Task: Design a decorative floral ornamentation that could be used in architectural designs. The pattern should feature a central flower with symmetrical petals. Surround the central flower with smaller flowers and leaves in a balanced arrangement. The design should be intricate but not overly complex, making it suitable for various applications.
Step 1791:
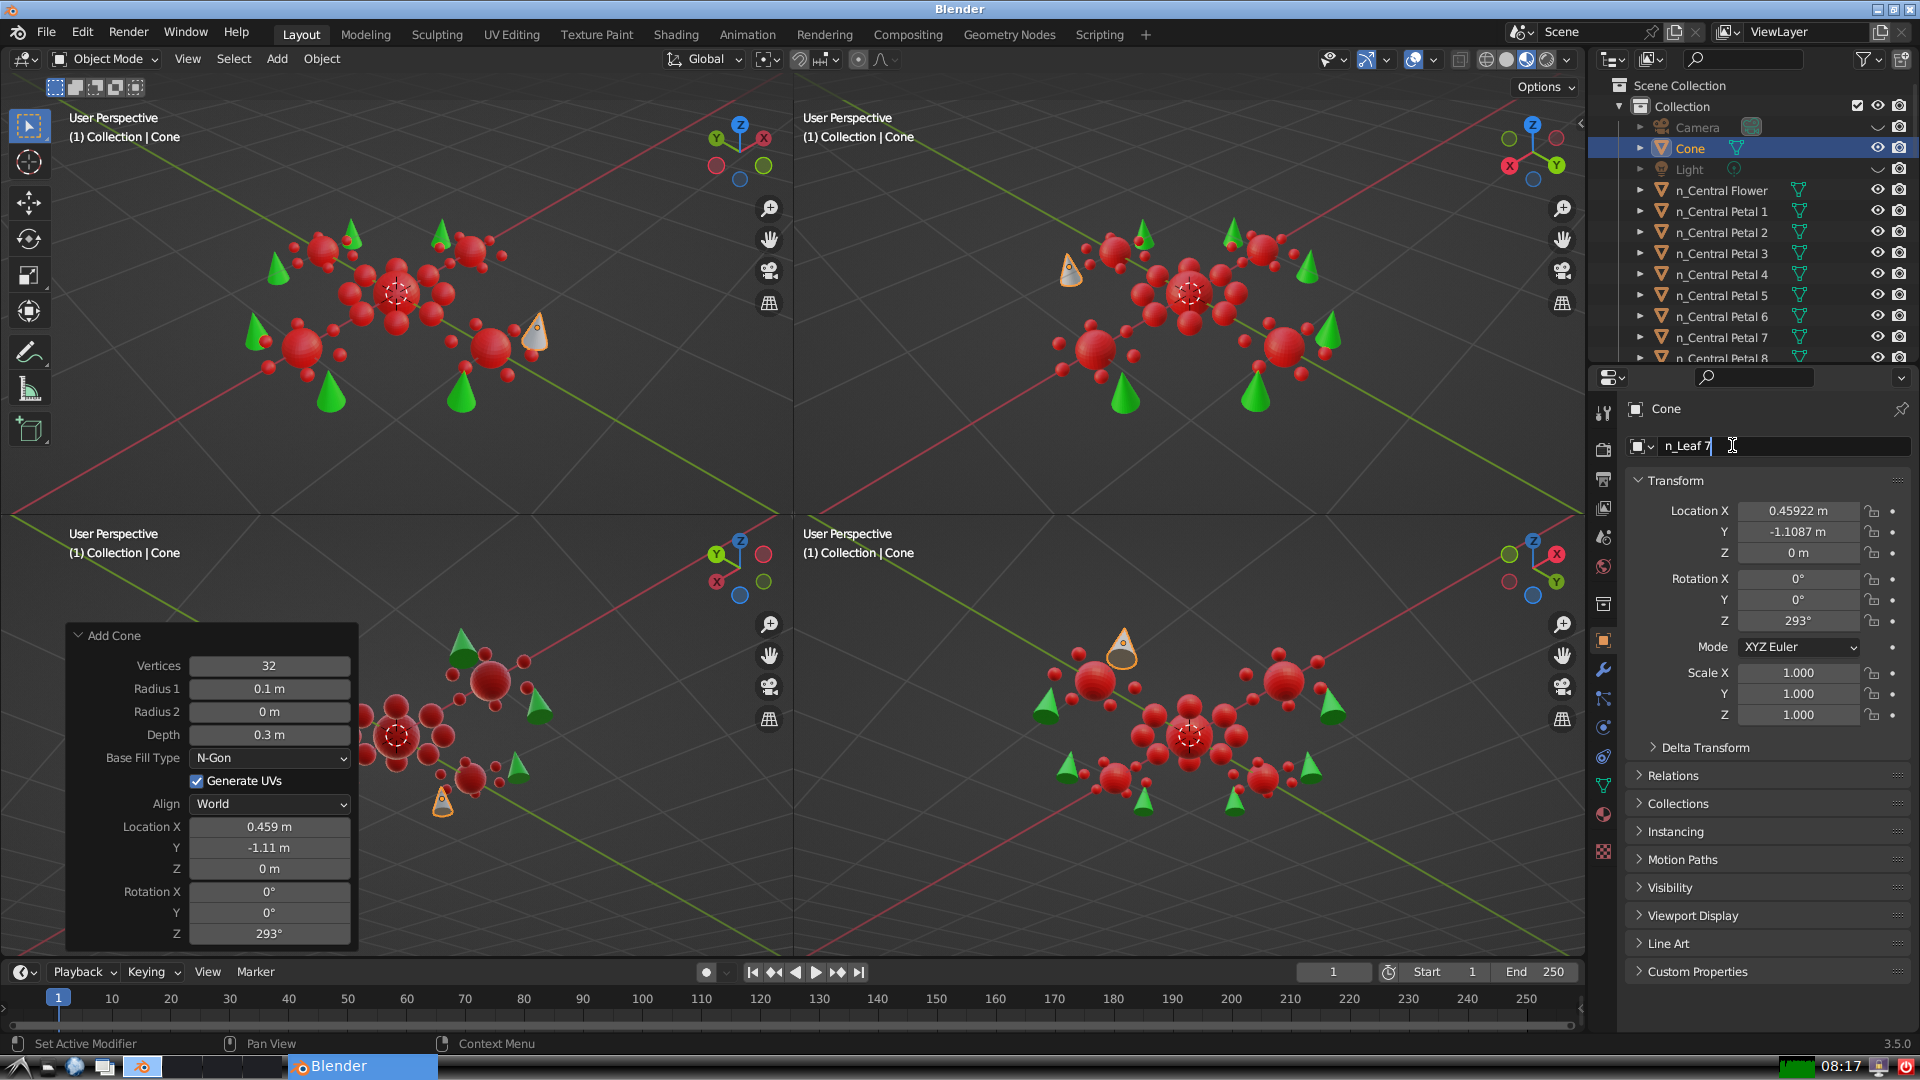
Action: {"key_press": ['Return']}